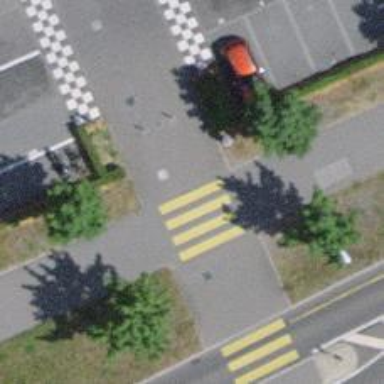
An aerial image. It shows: Kerb serving as barrier.